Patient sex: M
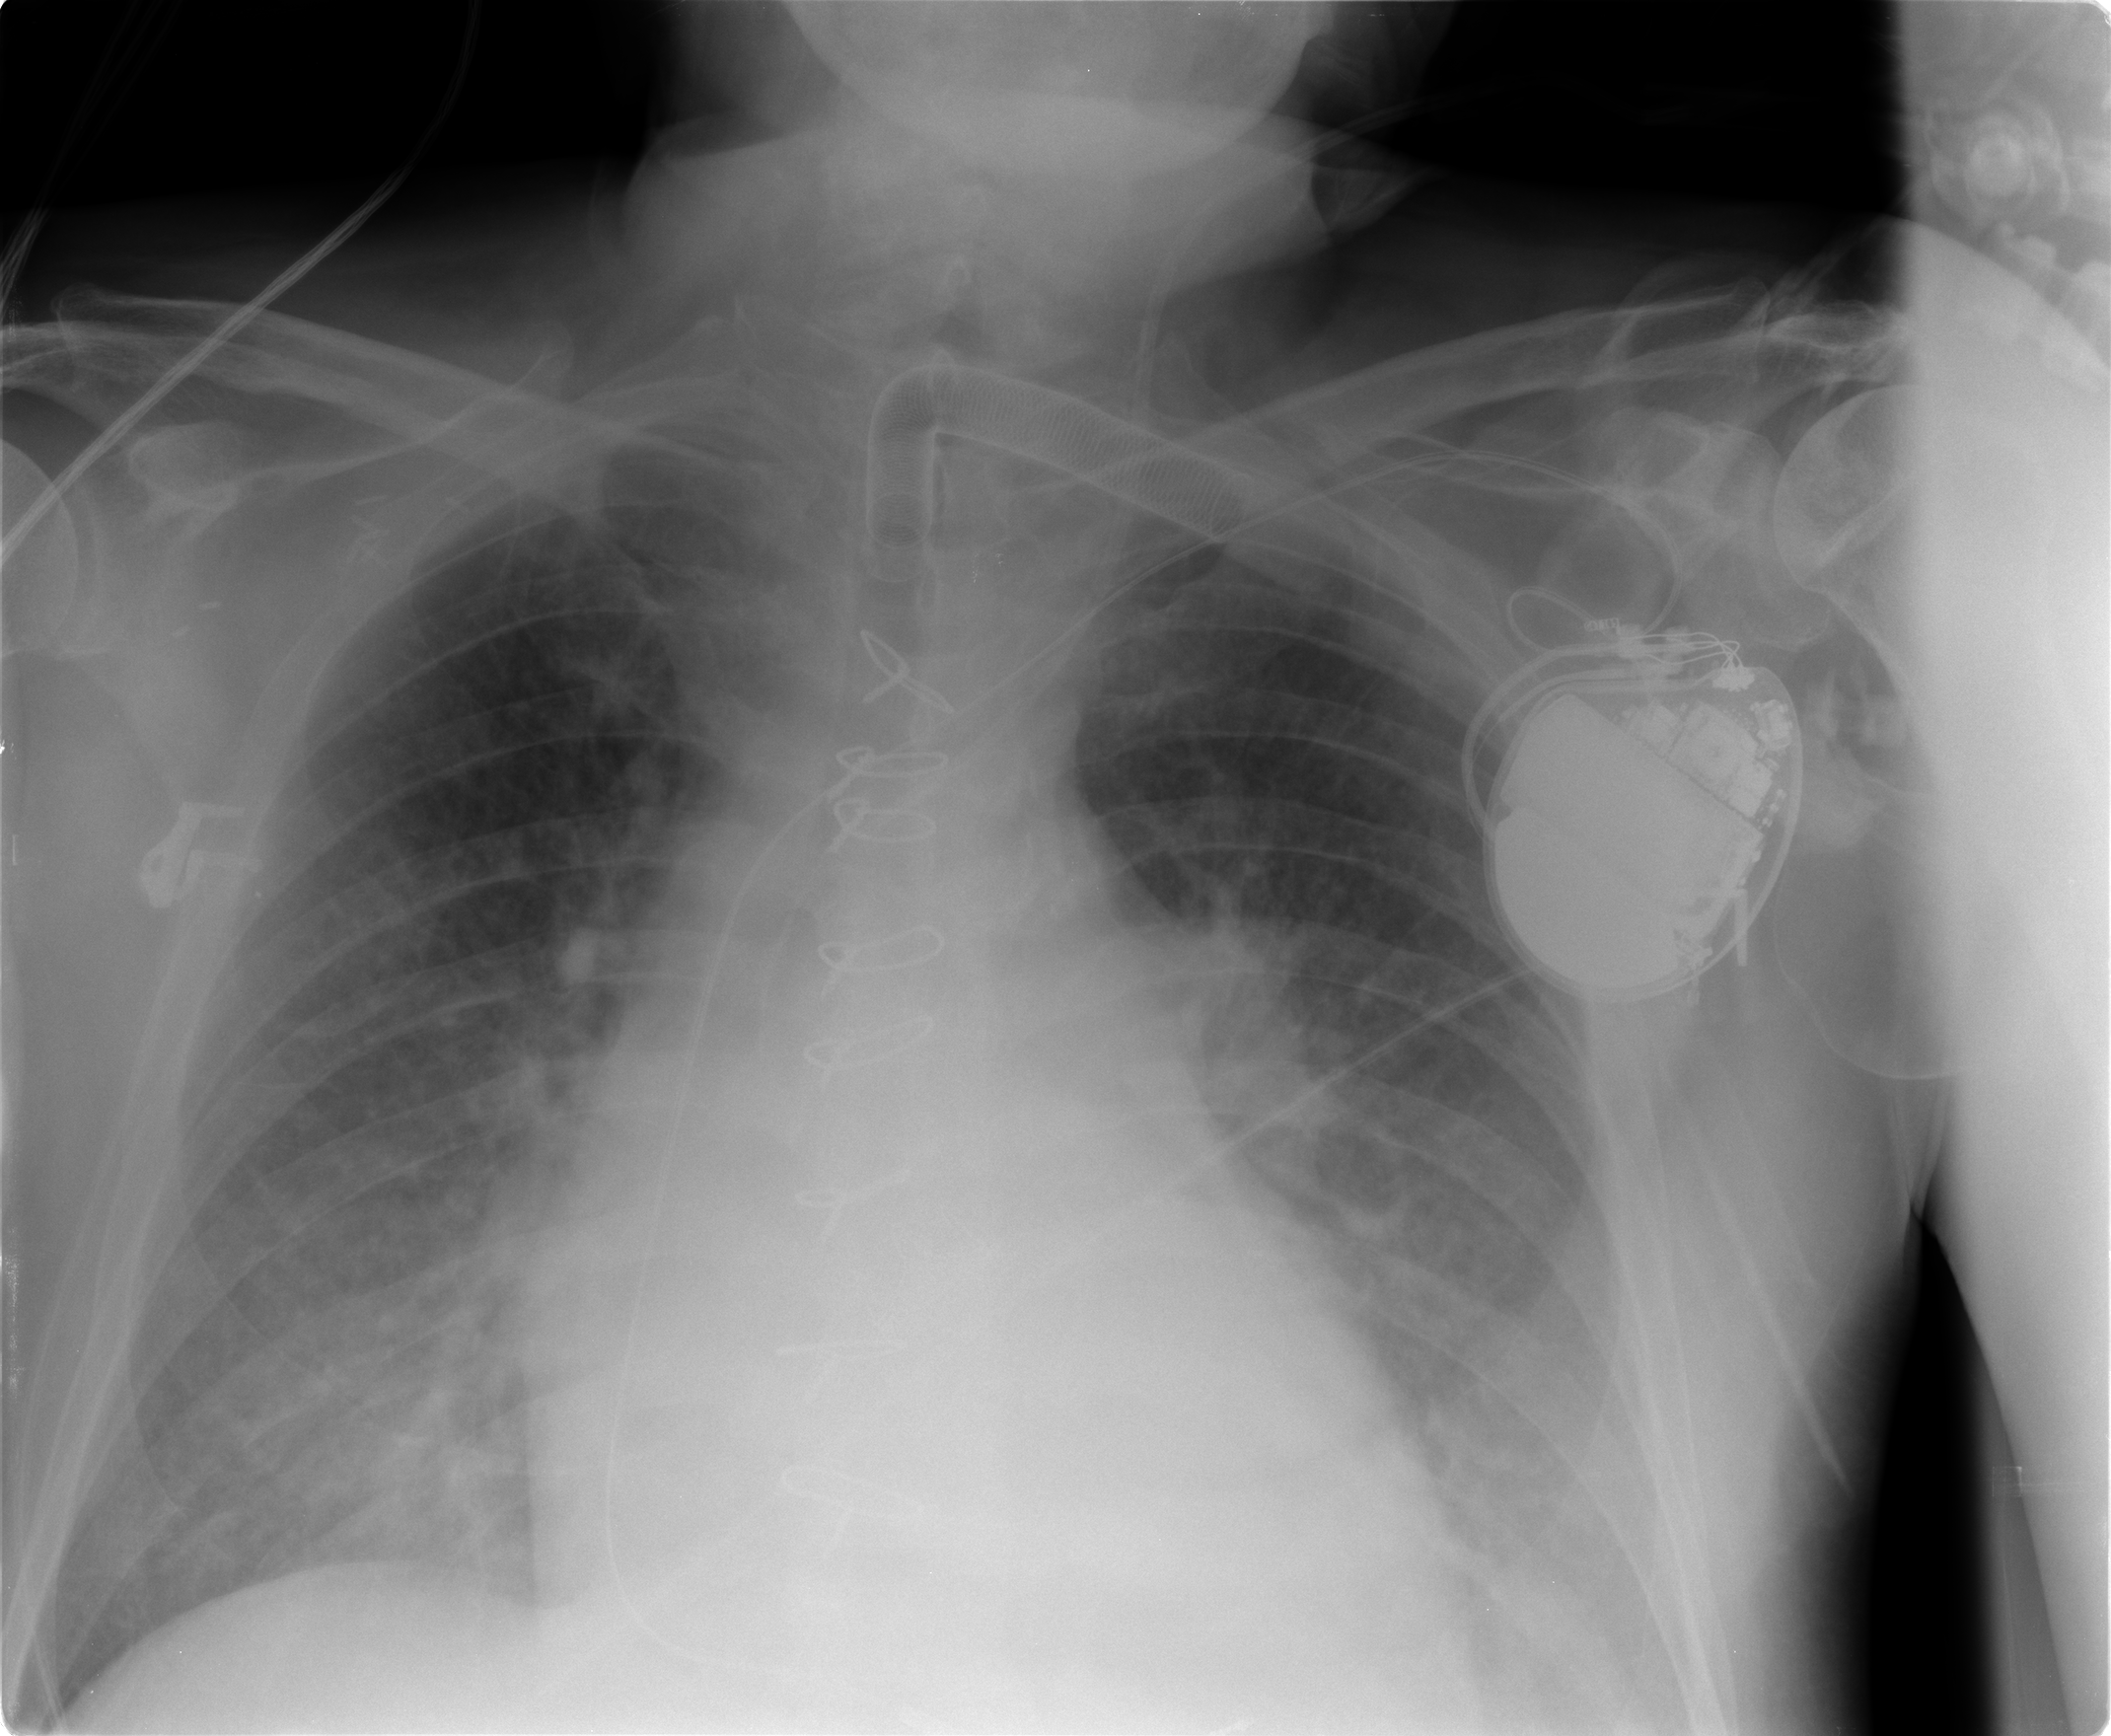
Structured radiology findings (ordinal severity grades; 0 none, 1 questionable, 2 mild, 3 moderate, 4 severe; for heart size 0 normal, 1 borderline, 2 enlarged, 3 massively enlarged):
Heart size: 2
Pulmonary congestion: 2
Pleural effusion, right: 1
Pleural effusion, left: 2
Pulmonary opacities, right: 2
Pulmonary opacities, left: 2
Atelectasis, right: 2
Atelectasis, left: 2